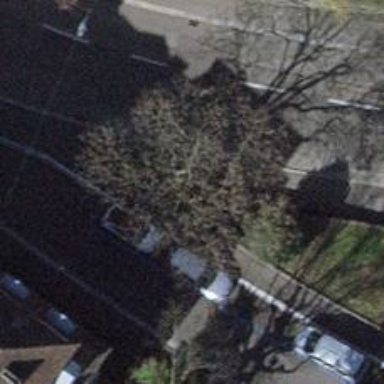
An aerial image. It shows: Tree-lined avenue.